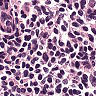
Metastatic tissue present: no